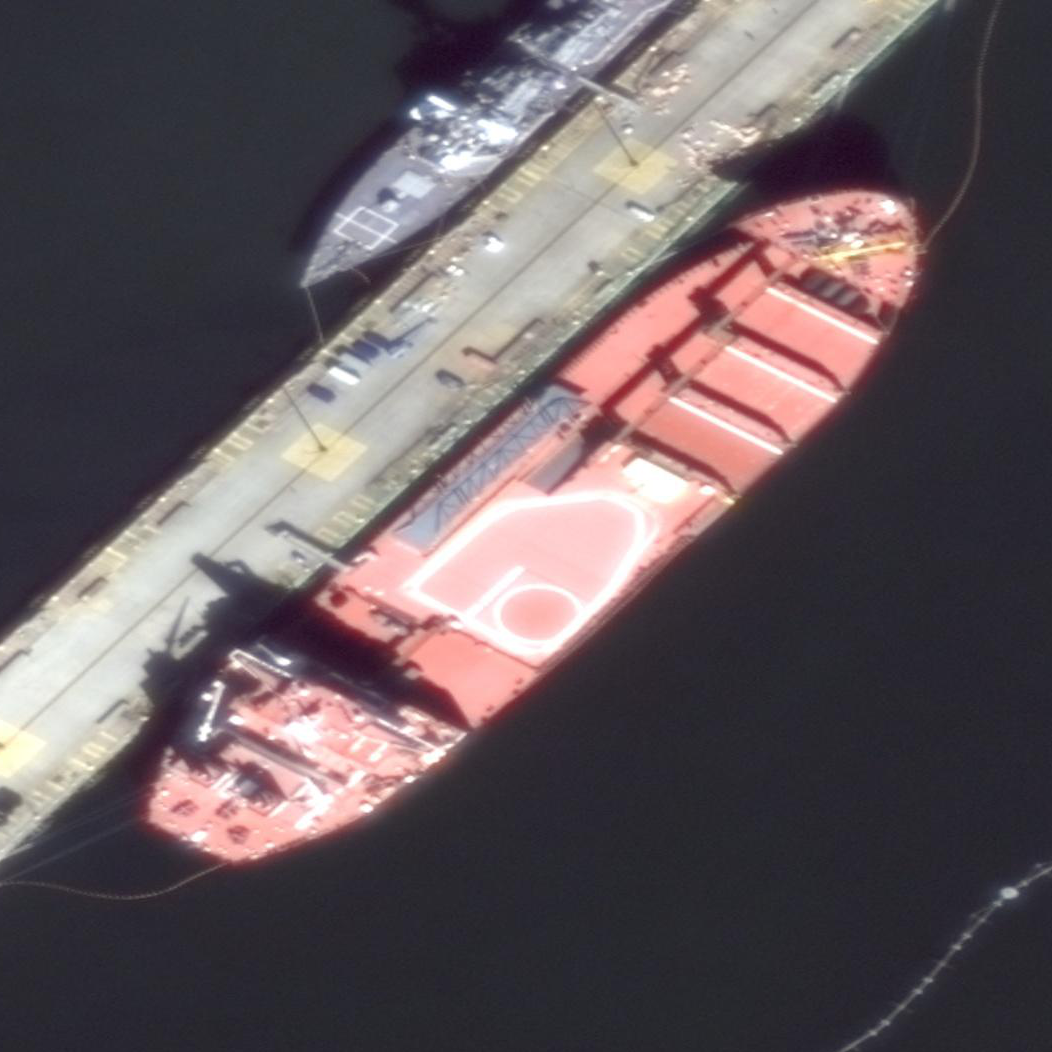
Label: civil